Question: I would like to implement this in my app, but I have no idea of how to make the marker have a button, or how to have the OnMarkerClickListener tell me what part it clicked on.
As an example, here is the official Maps app, where the directions icon is a separate part/button and the right side shows reviews.

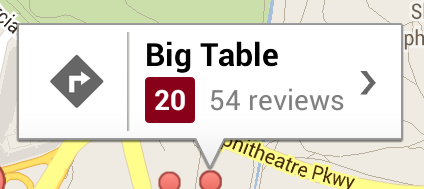
Answer: I assume you are using the new version of the <URL>
While you can set an info window to be an arbitrary view using <URL>, the info window that is rendered on the map is not a live view. Instead, it is a snapshot of the view at the time the view was returned by the adapter. So, unfortunately there is currently no way to distinguish between click events on the info window.